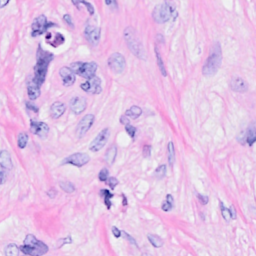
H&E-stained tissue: Breast